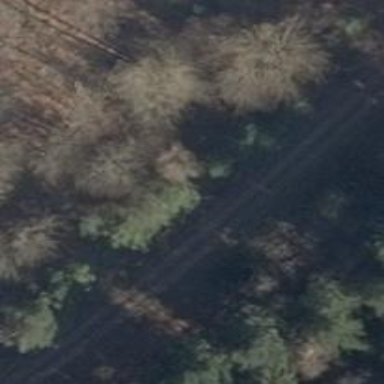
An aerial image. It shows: Track road with grade3 tracktype.